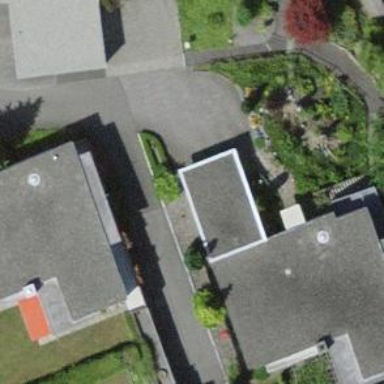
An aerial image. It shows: Detached building.